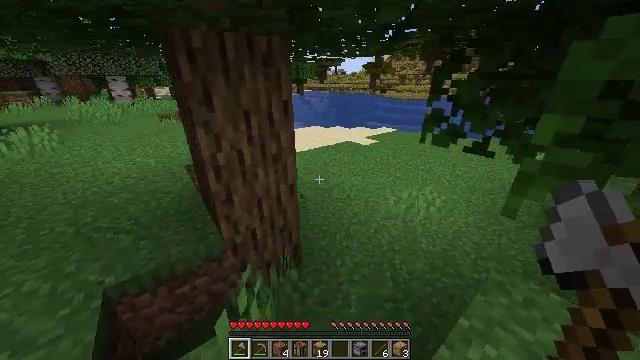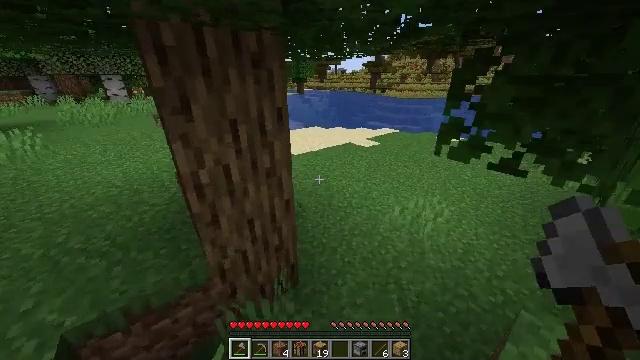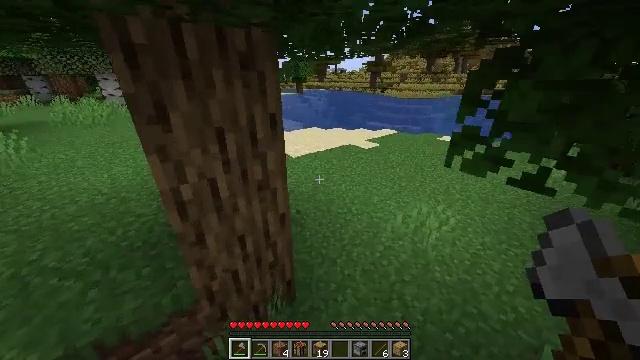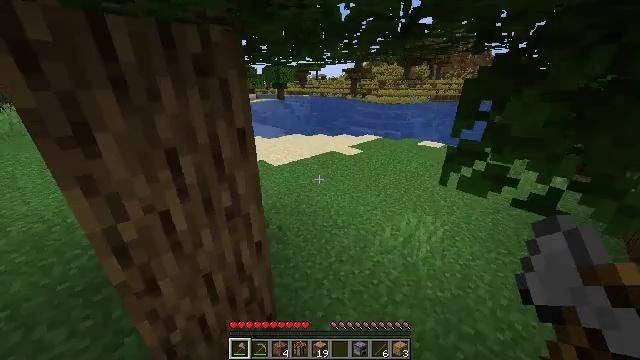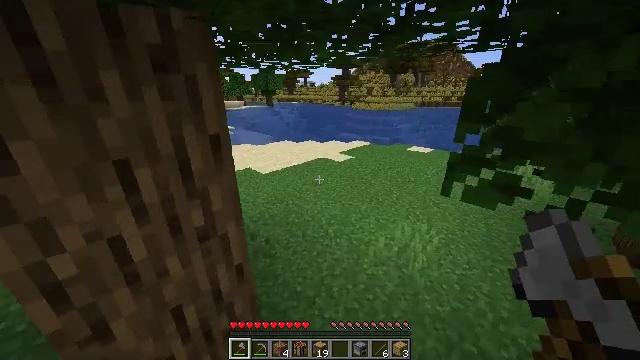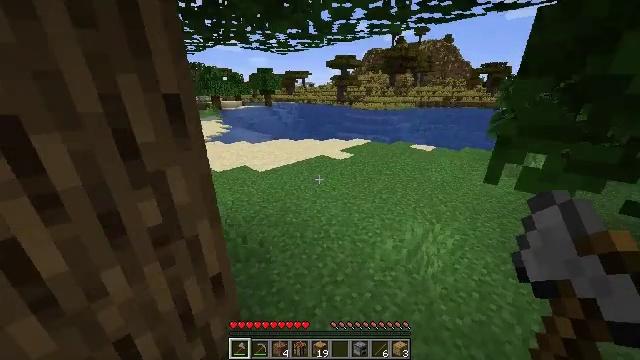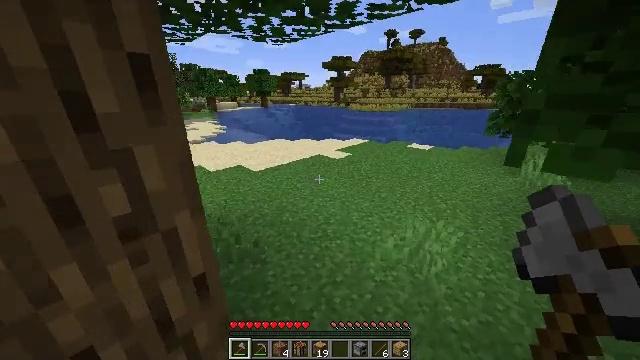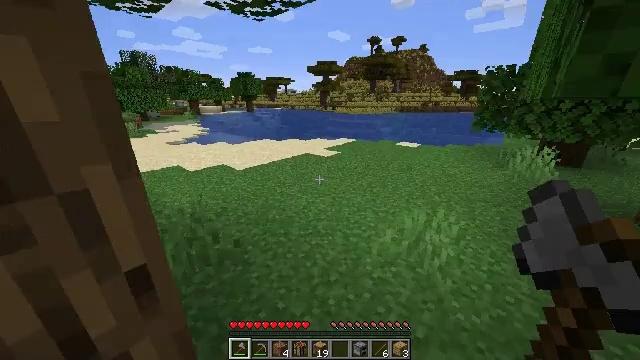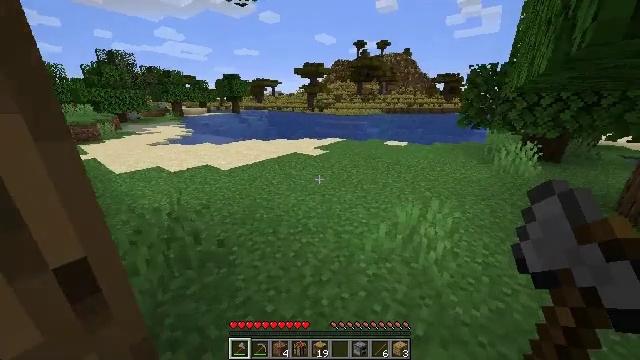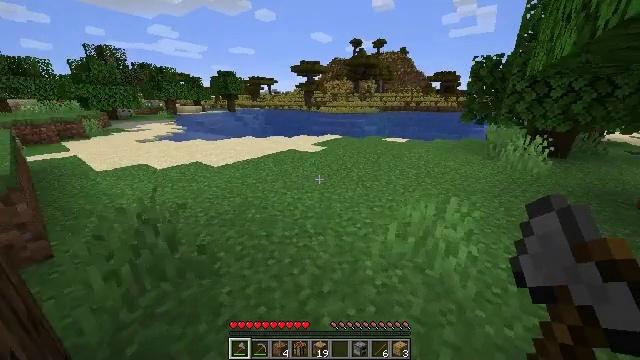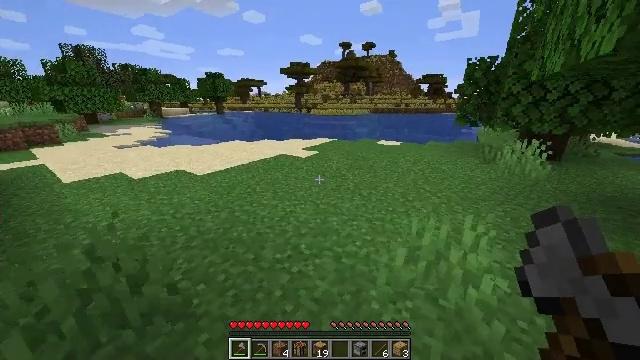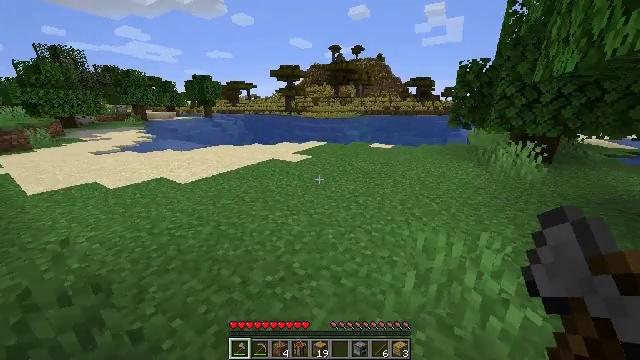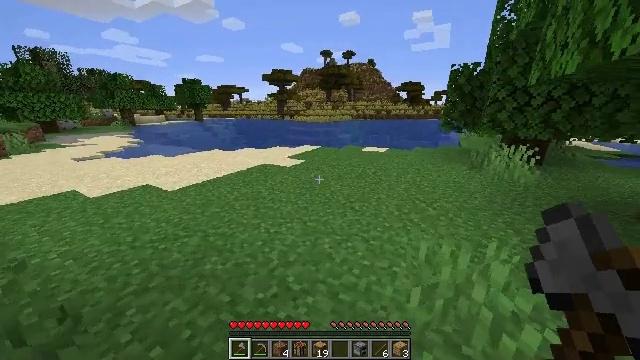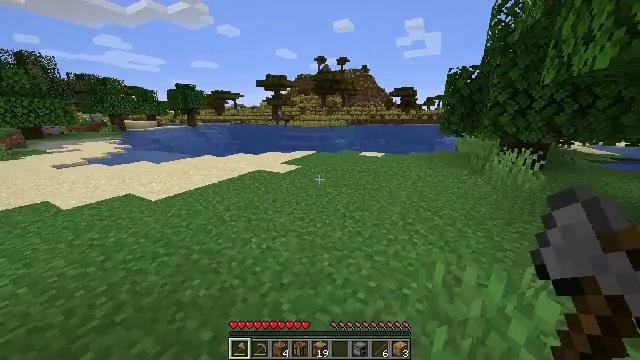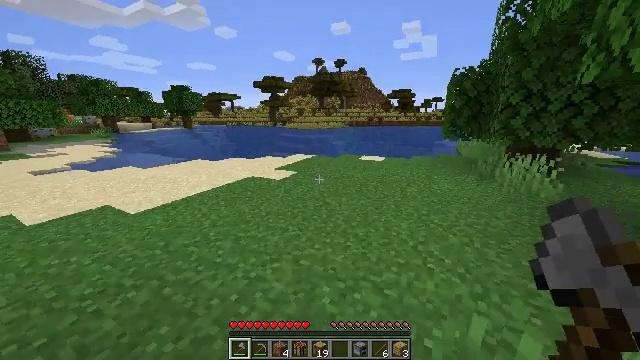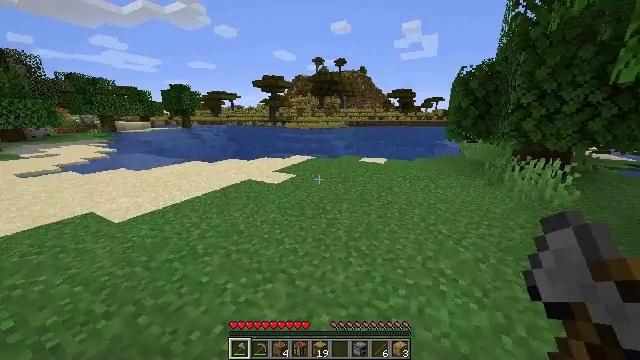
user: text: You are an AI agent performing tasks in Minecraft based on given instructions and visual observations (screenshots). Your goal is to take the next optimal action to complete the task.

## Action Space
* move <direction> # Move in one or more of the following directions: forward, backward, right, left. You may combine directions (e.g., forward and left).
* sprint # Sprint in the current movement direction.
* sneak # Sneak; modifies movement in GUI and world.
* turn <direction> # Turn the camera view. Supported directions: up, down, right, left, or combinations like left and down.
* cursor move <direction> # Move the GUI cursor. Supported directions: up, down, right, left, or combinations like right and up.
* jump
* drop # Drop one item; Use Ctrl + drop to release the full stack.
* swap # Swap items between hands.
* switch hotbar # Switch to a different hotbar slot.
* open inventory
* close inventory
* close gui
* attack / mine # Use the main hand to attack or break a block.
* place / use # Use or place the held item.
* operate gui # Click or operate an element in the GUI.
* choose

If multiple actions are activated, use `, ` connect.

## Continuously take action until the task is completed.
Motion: motion action
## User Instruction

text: Gather tall seagrass in the sea.
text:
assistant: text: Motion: move forward, sprint
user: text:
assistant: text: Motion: move forward, sprint
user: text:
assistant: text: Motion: move forward, sprint, turn right and up
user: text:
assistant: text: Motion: move forward, sprint, turn right and up
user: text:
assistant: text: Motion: move forward, sprint
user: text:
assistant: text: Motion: move forward, sprint
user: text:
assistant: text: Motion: move forward, sprint, turn right and up
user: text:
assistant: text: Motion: move forward, sprint, turn right
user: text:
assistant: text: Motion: move forward, sprint
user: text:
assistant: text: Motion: move forward, sprint, turn right
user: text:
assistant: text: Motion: move forward, sprint, turn right
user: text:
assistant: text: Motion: move forward, sprint, turn right
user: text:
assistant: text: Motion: move forward, sprint, turn right and up
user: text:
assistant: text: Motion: move forward, sprint
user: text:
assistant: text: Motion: move forward, sprint
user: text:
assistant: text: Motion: move forward, sprint
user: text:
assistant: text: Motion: move forward, sprint
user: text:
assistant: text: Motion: move forward, sprint, jump
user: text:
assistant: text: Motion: move forward, sprint, jump
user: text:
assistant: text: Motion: move forward, sprint, jump
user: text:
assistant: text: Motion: move forward, sprint, jump
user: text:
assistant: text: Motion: move forward, sprint, jump
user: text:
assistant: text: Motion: move forward, sprint, jump
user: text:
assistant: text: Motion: move forward, sprint, jump
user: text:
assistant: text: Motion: move forward, sprint, turn right, jump
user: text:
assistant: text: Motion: move forward, sprint, jump
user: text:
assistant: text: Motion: move forward, sprint, jump
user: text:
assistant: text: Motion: move forward, sprint, jump
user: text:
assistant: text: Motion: move forward, sprint, jump
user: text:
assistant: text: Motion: move forward, sprint, jump